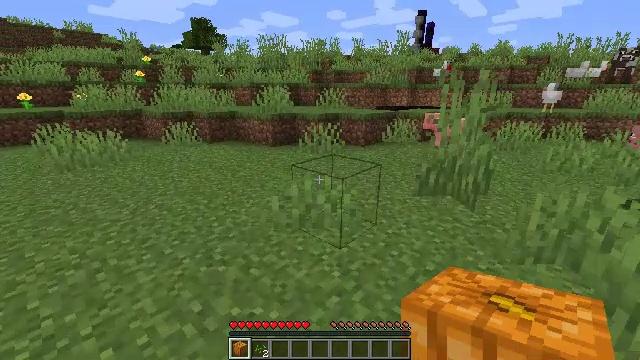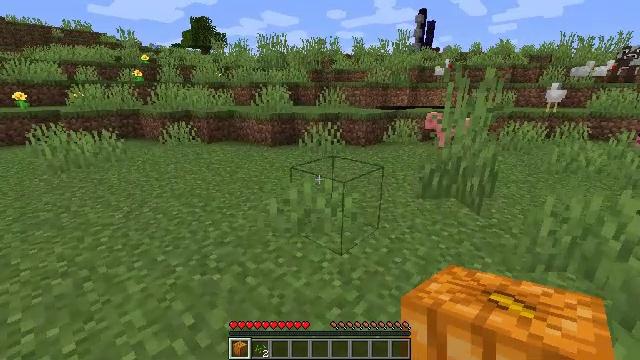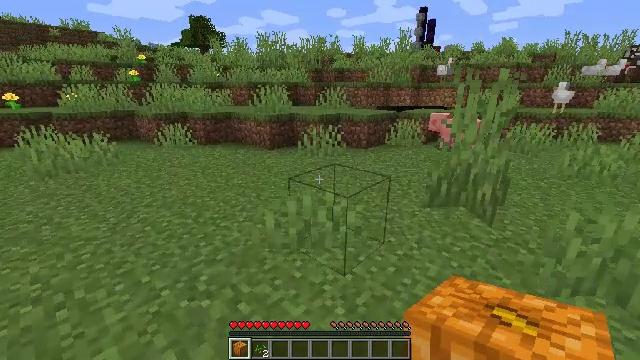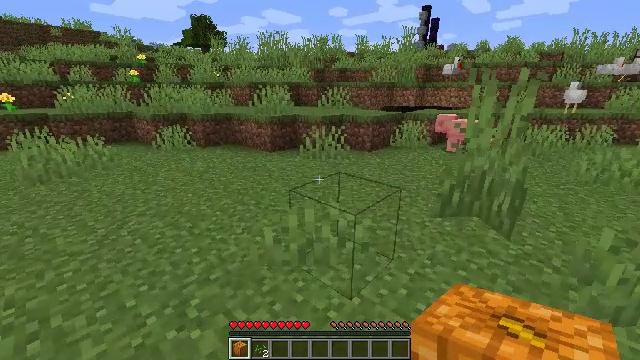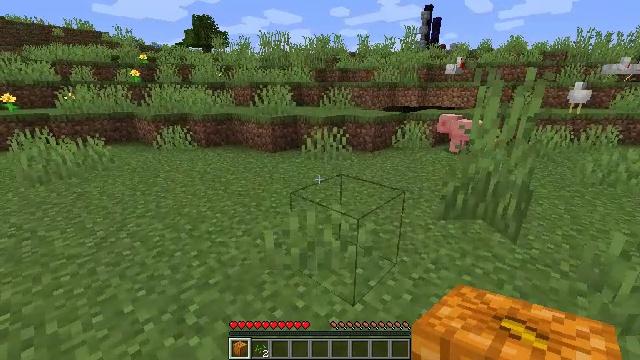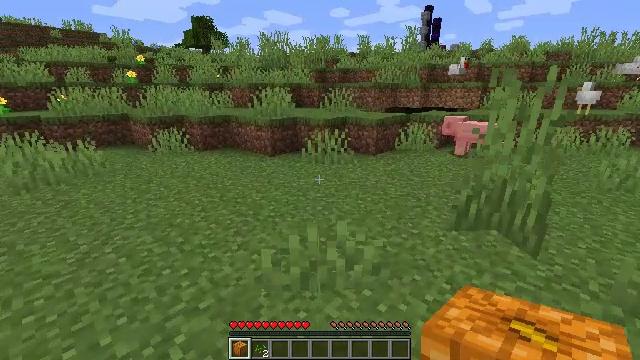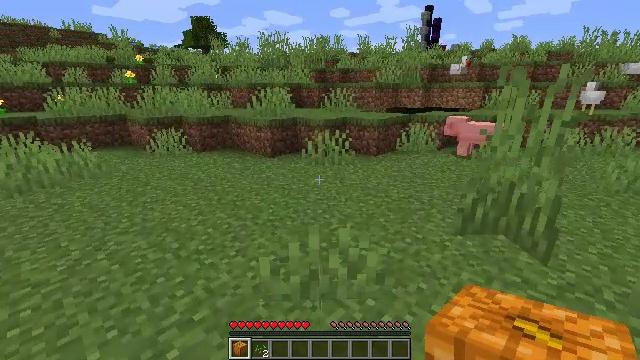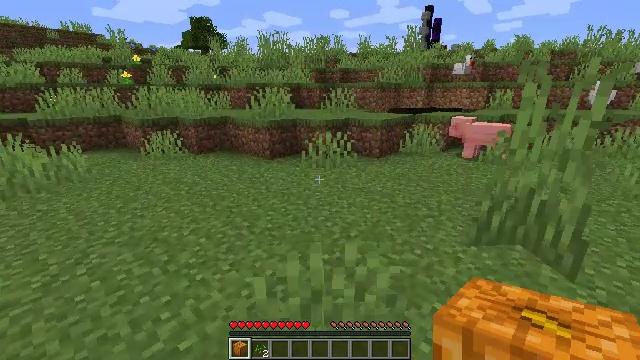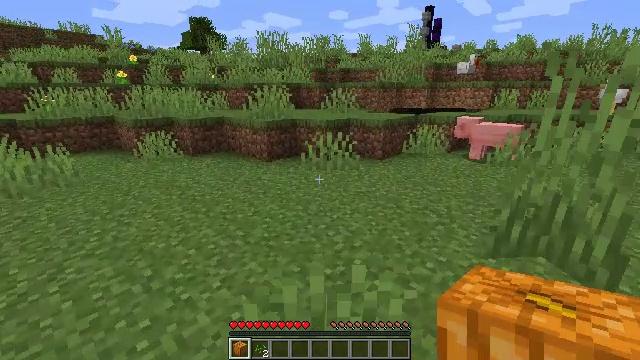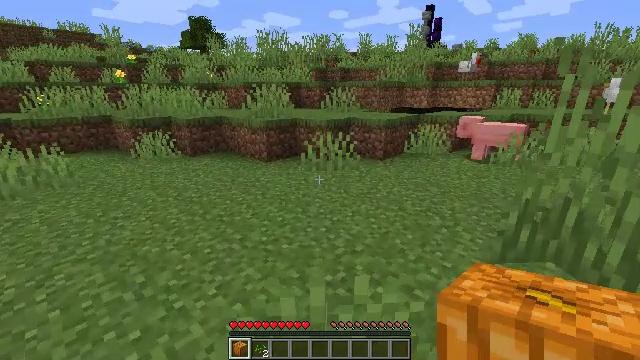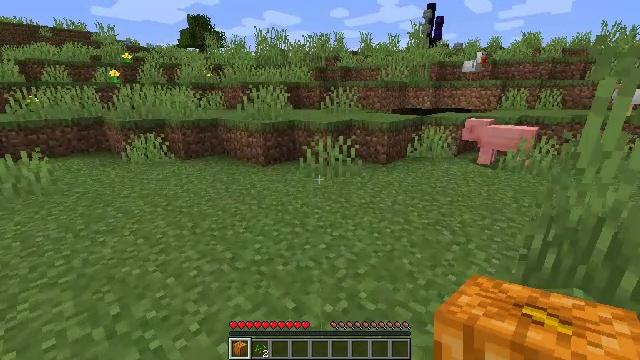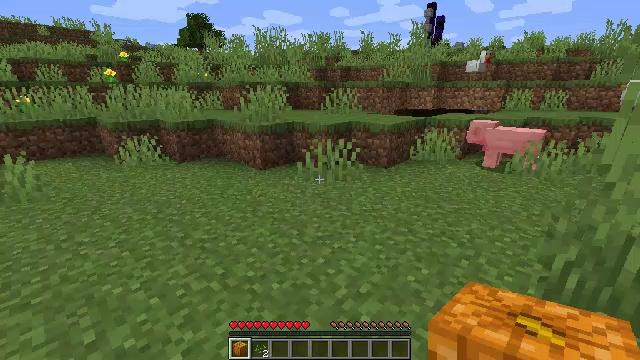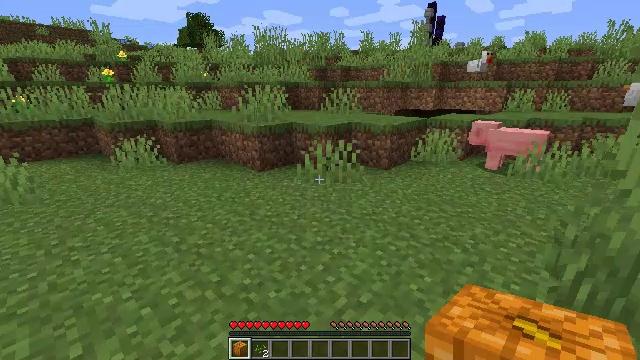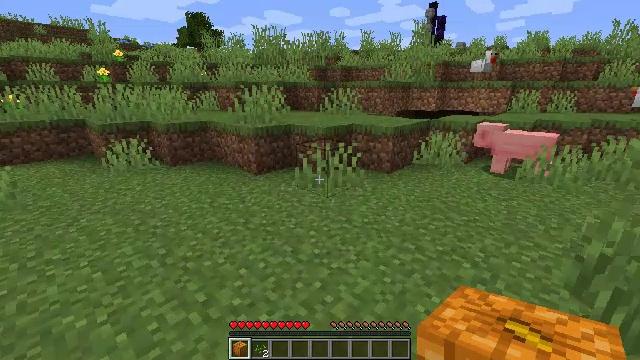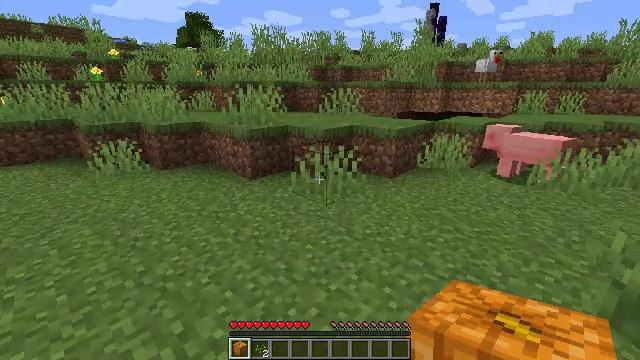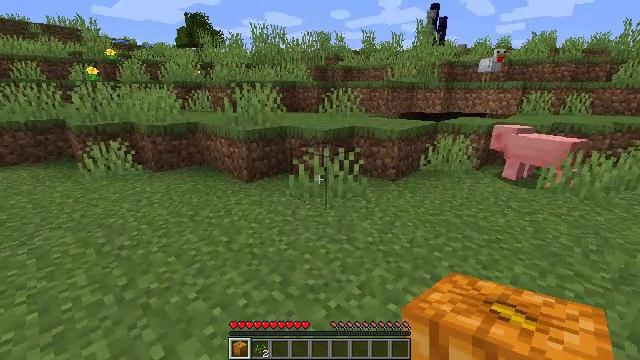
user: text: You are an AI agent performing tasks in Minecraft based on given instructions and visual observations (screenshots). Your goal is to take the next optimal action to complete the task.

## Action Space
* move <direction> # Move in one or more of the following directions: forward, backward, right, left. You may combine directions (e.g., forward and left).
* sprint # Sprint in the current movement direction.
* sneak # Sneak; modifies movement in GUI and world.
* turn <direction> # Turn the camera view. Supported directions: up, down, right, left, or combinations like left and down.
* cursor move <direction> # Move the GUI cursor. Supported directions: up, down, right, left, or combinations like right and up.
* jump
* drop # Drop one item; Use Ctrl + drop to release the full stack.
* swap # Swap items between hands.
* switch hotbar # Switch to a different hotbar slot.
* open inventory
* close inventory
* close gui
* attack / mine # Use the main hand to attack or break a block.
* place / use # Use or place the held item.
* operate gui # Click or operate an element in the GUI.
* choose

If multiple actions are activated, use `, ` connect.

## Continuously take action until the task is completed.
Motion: motion action
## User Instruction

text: Collect the grass block using a shovel.
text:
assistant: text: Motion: move forward
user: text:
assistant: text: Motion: move forward
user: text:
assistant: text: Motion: move forward
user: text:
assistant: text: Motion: move forward
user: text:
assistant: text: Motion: move forward
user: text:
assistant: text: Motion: move forward
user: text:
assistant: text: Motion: move forward
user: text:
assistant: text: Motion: move forward
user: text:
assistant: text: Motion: move forward
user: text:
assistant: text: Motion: move forward
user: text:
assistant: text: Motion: move forward
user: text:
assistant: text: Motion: move forward
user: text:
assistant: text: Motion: move forward
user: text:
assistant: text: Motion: move forward
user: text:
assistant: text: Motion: move forward
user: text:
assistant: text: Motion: move forward
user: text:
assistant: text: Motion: move forward
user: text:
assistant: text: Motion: move forward
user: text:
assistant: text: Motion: move forward
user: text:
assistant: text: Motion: move forward
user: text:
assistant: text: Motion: move forward
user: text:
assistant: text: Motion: move forward
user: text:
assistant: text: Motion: move forward
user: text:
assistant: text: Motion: move forward
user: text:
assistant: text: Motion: move forward
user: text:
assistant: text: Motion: move forward
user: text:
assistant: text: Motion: move forward
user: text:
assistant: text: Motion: move forward
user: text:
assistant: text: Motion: move forward
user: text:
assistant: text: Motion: move forward